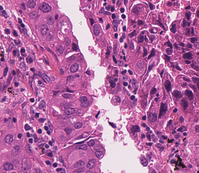
Tumor epithelial tissue: yes
Tumor-associated stroma tissue: yes
Normal tissue: no